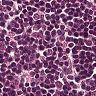
Metastatic tissue present: no